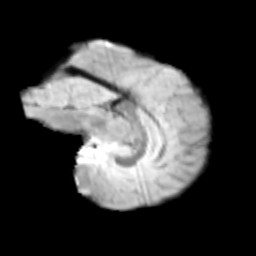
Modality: T2w
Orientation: sagittal
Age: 9
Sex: female
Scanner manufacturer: siemens
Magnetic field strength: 3 T
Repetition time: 3.8 s
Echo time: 0.07 s